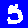
Digit: 5